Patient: sex F, age 57
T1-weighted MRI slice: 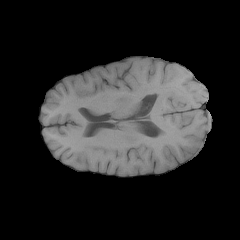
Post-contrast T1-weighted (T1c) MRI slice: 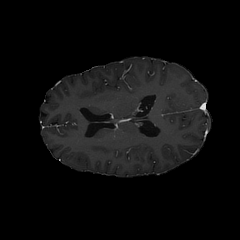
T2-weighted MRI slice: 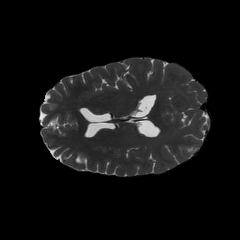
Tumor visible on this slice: no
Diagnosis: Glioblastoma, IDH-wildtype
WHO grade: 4